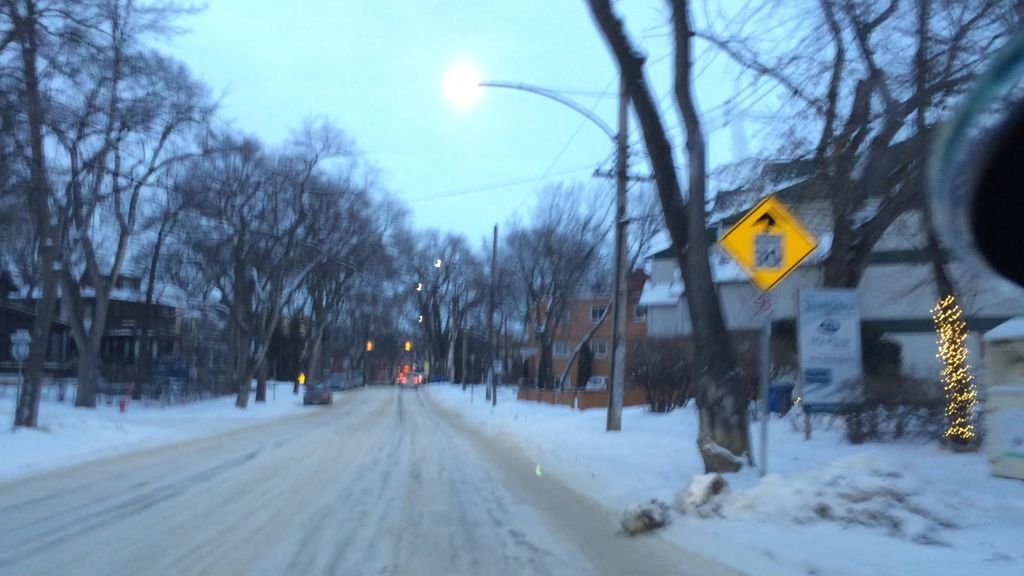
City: winnipeg